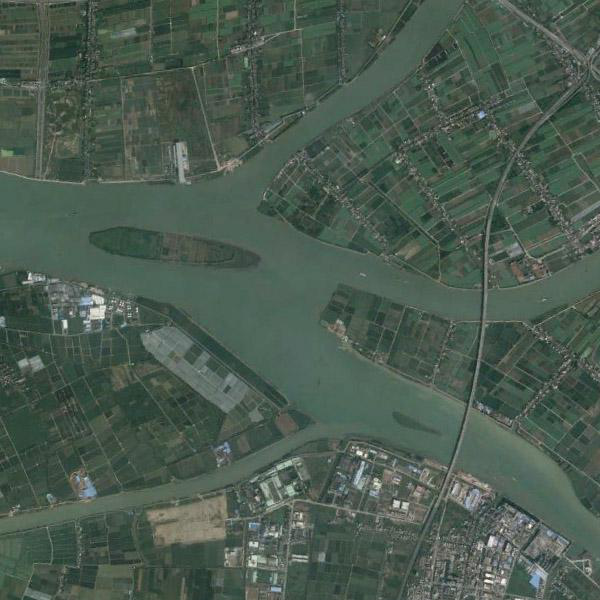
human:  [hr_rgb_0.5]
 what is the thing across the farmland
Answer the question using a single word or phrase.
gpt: river